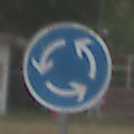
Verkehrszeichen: Kreisverkehr
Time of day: Midday
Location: Outdoor (Suburban)
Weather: Overcast
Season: NotSpecified
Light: Natural